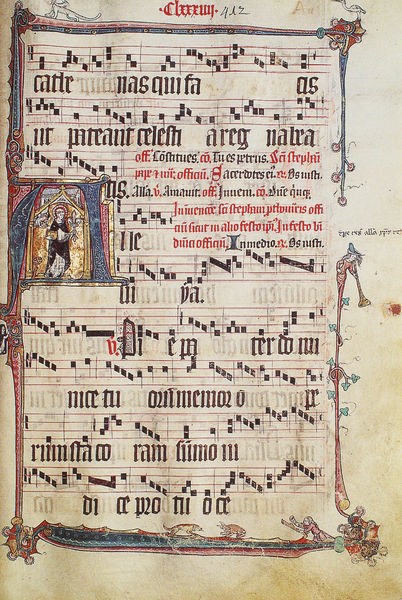
Titel: Graduale
Institution: Köln, Erzbischöfliche Diözesan- und Dombibliothek
Schlagwörter: blau, blätter, weiß, menschen, frau, schwarz, hund, rot, tiere, ornament, alt, bibel, rahmen, bild, figur, gold, blatt, gesang, musik, pflanzen, ranken, schrift, papier, noten, linien, rand, weib, notenblatt, ornamente, buch, vergoldet, seite, text, stück, fisch, pfarrer, jesus, priester, mönch, heiliger, heilige, fanfare, schriftstück, posaune, miniatur, ikone, handschrift, lied, dokument, schellen, latein, trompete, mittelater, choral, alte schrift, gregorianisch, liedbuch, lataein, silben, 412, choräle